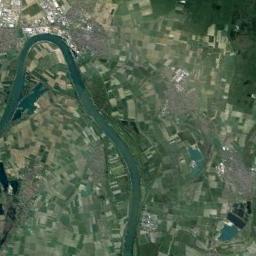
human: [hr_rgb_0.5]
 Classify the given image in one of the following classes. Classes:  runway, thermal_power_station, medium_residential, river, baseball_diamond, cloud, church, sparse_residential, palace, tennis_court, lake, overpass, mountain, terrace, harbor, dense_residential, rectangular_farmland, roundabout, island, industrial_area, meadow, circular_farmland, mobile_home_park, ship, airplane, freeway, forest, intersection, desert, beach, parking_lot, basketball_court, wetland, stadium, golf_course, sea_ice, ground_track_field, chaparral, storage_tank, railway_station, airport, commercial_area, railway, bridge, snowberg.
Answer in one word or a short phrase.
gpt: river